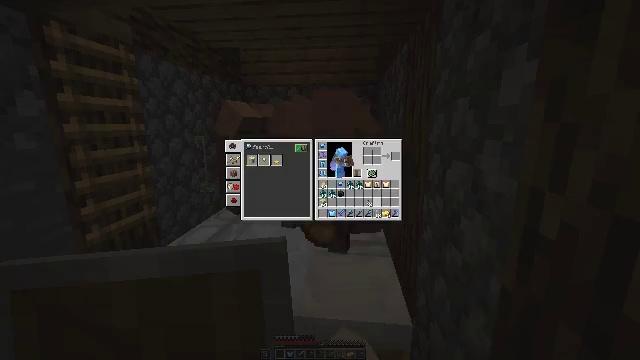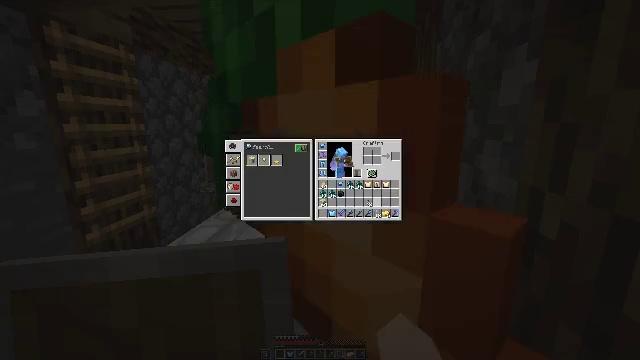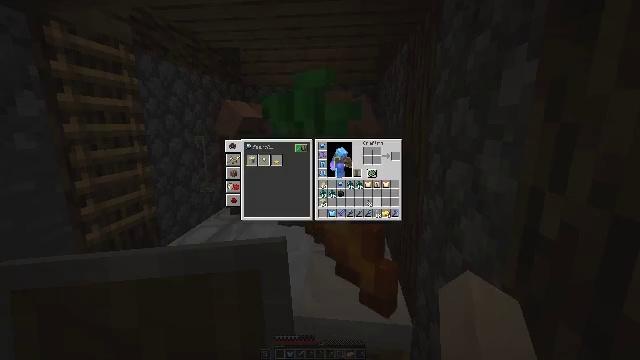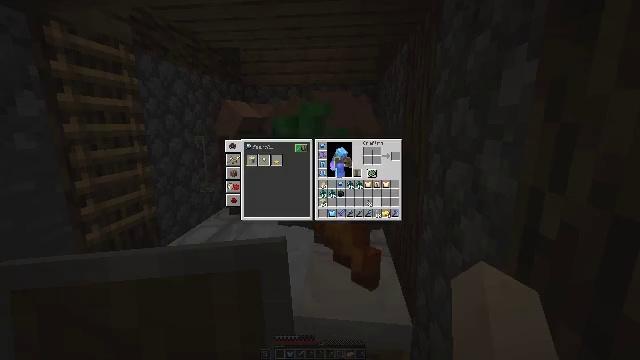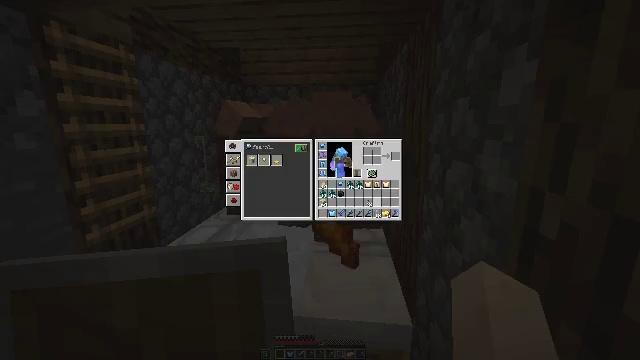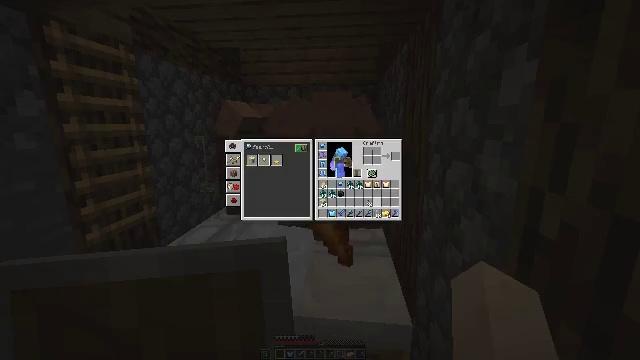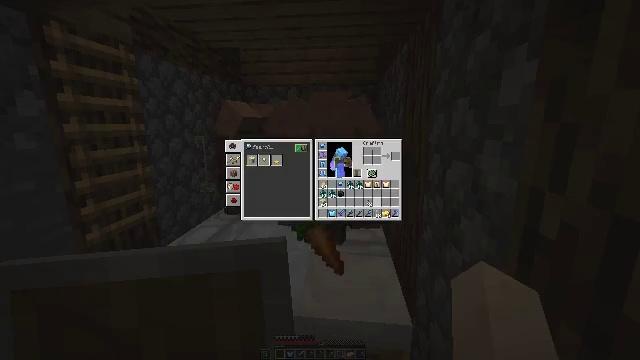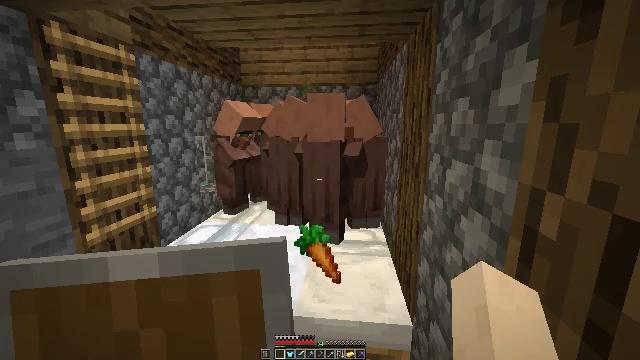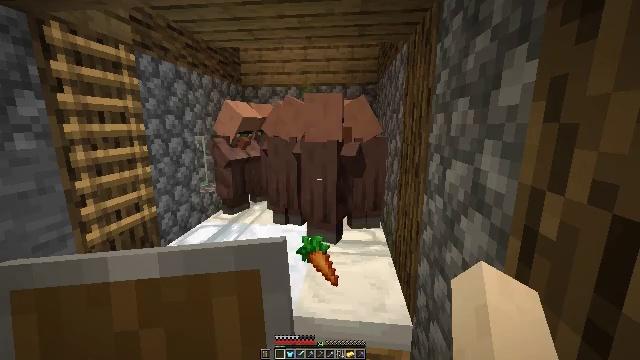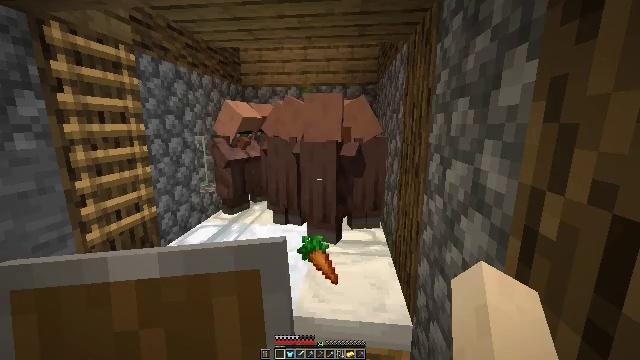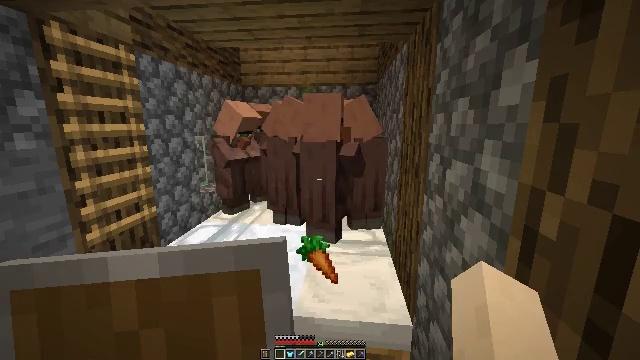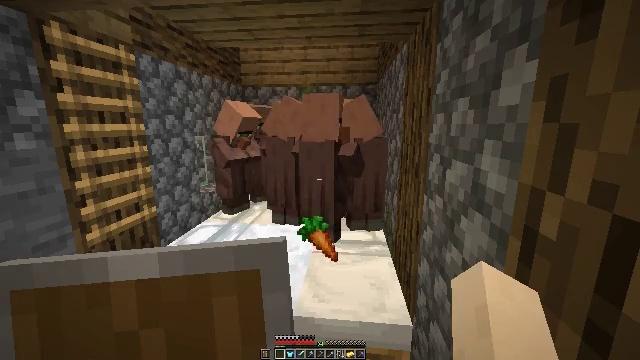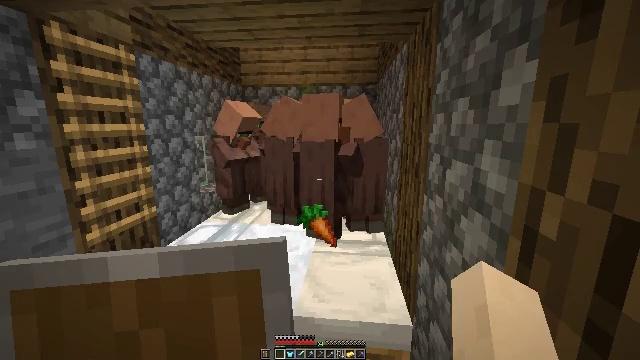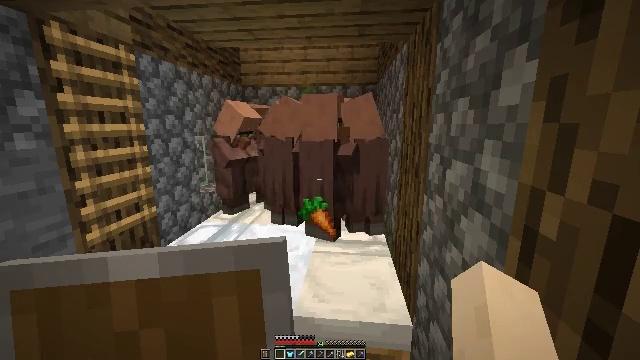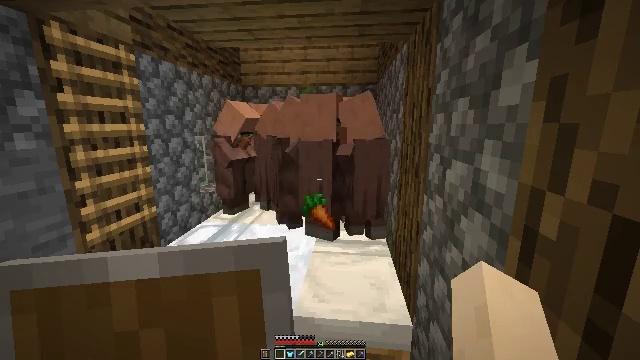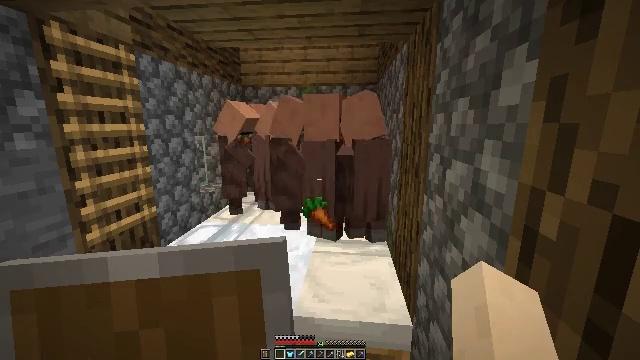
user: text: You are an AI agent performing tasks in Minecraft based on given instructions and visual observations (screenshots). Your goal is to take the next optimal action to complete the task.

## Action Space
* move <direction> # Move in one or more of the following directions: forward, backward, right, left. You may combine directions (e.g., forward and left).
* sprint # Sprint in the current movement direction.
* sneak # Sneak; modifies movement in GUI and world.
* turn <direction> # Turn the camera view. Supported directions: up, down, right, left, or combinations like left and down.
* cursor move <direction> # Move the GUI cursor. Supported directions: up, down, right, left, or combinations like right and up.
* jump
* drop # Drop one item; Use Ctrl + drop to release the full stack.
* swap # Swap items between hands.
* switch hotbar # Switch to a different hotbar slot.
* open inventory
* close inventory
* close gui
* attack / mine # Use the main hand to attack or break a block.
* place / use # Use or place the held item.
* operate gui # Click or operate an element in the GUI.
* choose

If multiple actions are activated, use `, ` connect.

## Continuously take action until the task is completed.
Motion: motion action
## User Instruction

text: Drop a golden chestplate.
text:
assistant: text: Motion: no_op
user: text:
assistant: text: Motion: no_op
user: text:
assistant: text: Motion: no_op
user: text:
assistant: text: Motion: no_op
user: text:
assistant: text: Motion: no_op
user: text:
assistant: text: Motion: no_op
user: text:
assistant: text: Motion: open inventory
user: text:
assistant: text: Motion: open inventory
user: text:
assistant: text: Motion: open inventory
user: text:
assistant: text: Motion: no_op
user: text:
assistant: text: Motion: no_op
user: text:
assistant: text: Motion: no_op
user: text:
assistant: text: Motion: no_op
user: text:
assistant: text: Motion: no_op
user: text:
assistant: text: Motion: no_op
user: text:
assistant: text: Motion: no_op
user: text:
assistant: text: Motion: no_op
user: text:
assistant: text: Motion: no_op
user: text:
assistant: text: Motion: no_op
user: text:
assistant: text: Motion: no_op
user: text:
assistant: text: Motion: move forward
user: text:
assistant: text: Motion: move forward
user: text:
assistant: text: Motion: move forward
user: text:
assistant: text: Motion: no_op
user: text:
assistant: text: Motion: no_op
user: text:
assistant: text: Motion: no_op
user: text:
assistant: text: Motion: no_op
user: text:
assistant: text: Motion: no_op
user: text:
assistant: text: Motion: no_op
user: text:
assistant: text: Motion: no_op